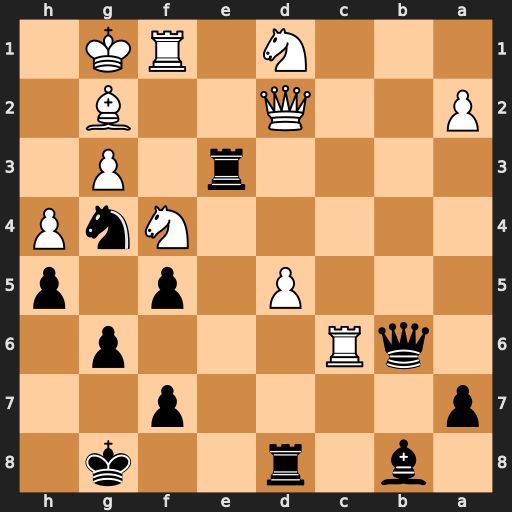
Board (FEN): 1b1r2k1/p4p2/1qR3p1/3P1p1p/5NnP/4r1P1/P2Q2B1/3N1RK1
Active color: b
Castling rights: -
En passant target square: -
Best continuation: Qxc6 dxc6 Rxd2 Nxe3 Nxe3